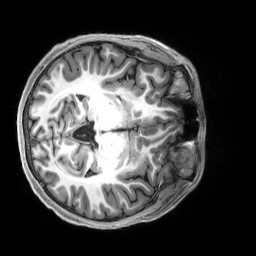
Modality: T1w
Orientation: axial
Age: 18
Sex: female
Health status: healthy
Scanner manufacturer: siemens
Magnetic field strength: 3 T
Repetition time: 2.5 s
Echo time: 0.00222 s